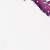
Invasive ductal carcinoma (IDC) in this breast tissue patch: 0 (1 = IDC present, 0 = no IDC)